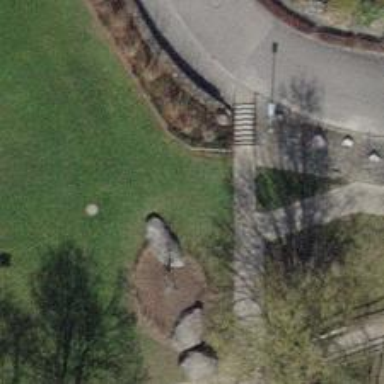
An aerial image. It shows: Steps made of paving stones.